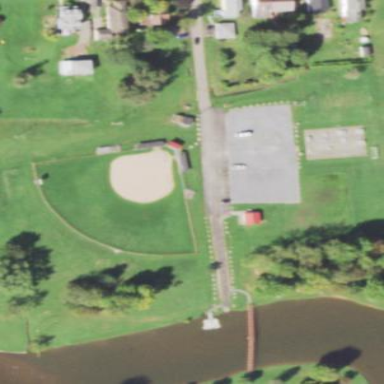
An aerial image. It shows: Baseball pitch for leisure land.